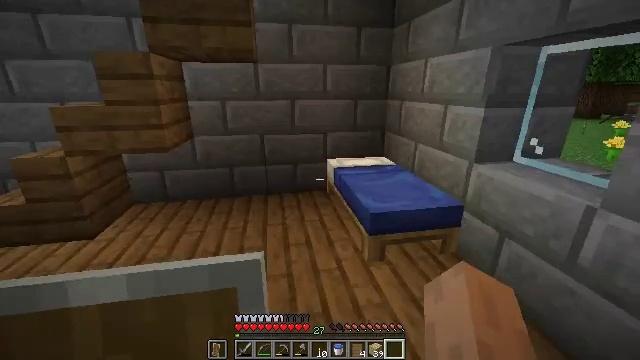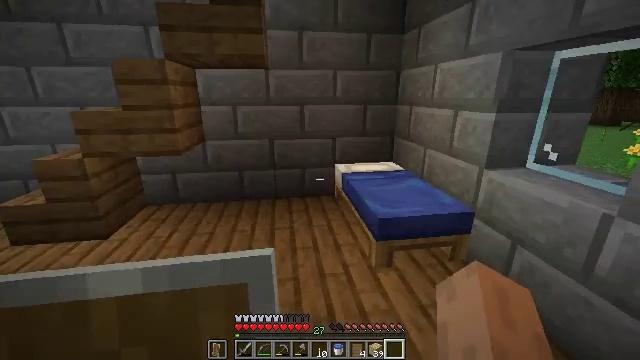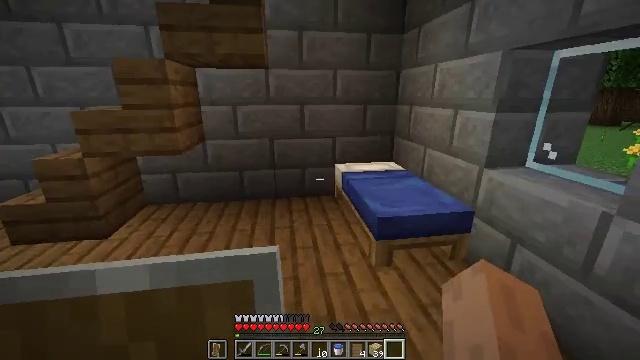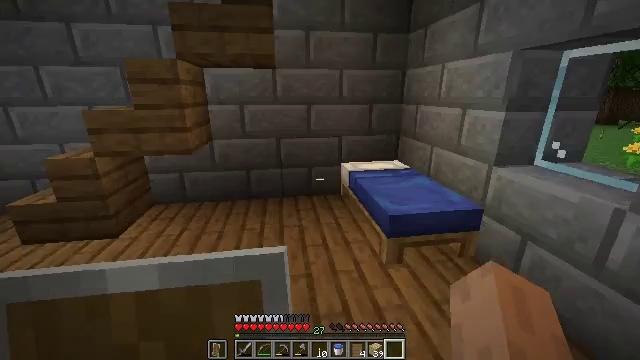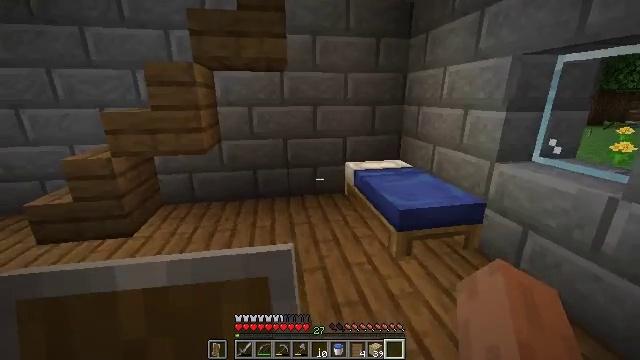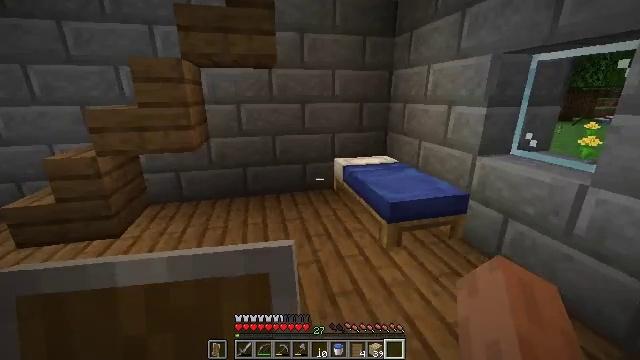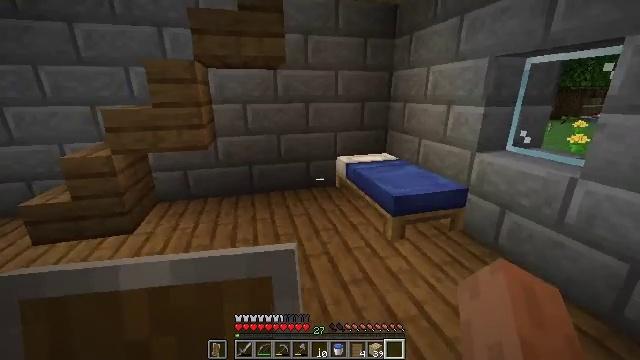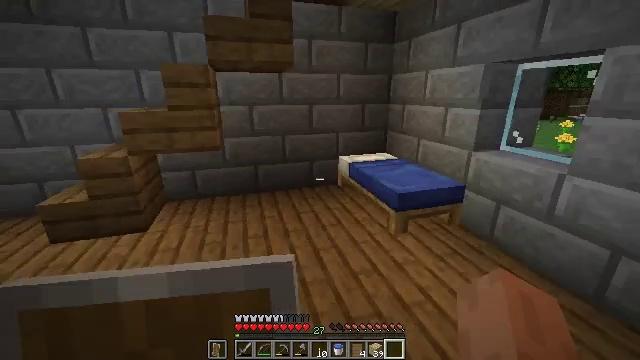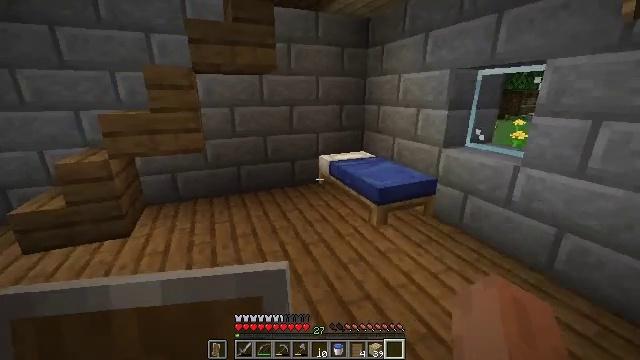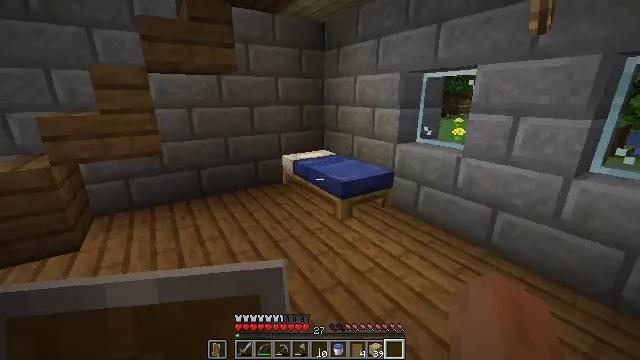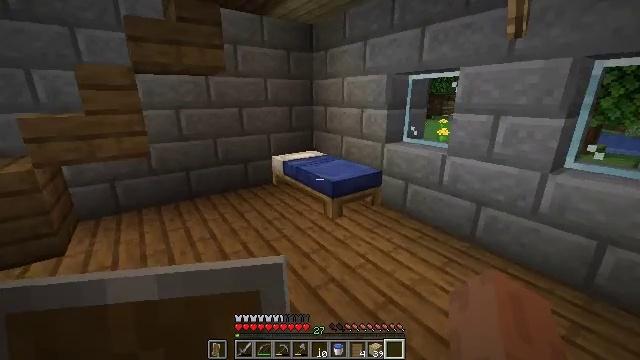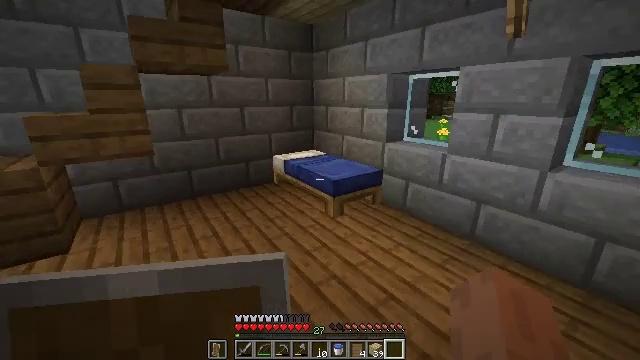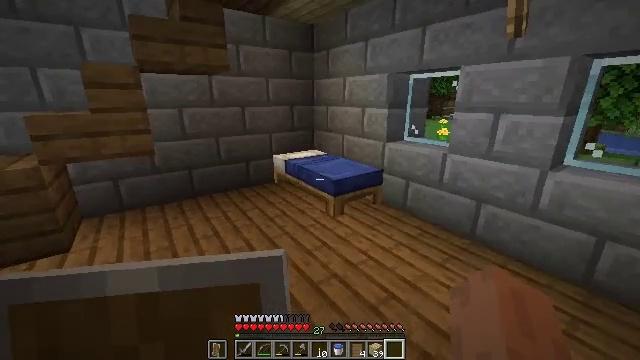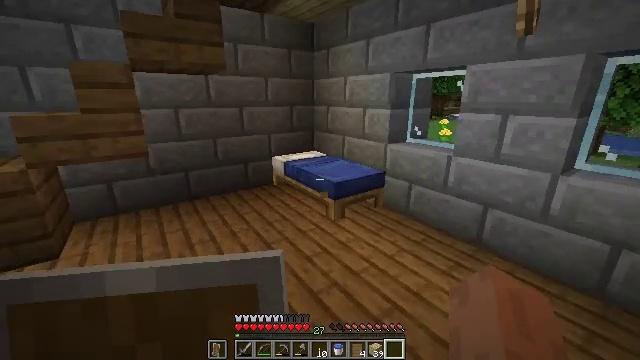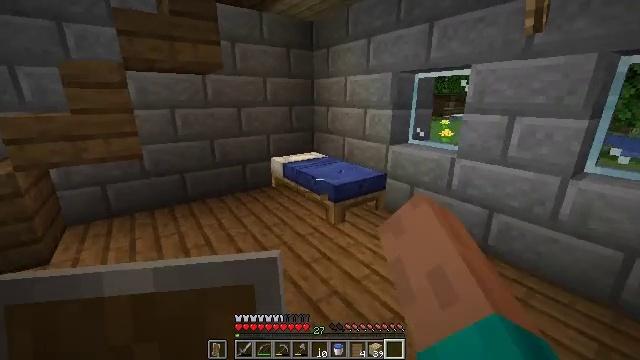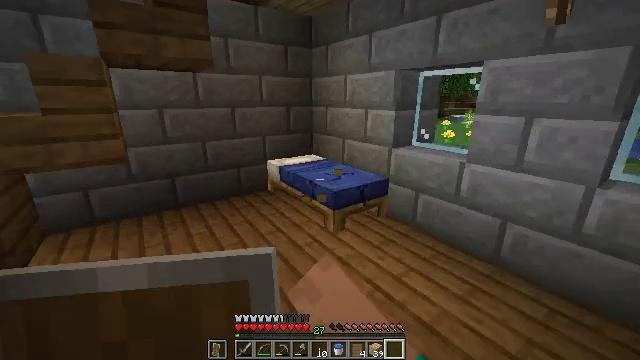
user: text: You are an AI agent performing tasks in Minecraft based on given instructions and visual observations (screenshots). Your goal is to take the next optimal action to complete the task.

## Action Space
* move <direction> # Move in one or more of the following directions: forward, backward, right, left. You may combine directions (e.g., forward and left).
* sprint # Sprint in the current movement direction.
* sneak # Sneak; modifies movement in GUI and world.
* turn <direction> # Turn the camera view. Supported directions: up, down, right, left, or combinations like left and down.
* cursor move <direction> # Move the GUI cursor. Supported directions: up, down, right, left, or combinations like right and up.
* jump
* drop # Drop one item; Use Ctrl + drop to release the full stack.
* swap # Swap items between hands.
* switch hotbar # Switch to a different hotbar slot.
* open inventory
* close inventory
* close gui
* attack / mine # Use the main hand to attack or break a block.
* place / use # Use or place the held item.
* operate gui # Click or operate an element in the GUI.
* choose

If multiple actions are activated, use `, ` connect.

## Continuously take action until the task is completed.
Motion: motion action
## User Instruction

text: Break the blue bed to move it.
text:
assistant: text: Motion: turn left and up
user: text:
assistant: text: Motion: move left
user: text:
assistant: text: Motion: move back and move left
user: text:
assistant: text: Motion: move back and move left, turn right
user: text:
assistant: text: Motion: move back and move left, turn right
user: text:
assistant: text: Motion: move back and move left, turn right
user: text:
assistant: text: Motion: move back and move left, turn right
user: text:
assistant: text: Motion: move back and move left, turn right
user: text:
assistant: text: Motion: turn right
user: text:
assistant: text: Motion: turn right
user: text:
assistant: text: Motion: no_op
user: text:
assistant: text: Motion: move forward
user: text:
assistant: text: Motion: move forward, attack / mine
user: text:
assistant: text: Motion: move forward, attack / mine
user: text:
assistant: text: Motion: move forward, attack / mine
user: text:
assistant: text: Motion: attack / mine
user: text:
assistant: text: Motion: attack / mine
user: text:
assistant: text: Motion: attack / mine
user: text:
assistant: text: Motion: attack / mine
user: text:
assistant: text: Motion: move forward, attack / mine
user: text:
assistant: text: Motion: move forward, attack / mine
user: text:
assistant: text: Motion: move forward and move left, attack / mine
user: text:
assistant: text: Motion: move forward and move left, turn right, attack / mine
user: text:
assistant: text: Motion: move forward and move left, turn right
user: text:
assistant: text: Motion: no_op